Question: What is the measurement shown in the image?
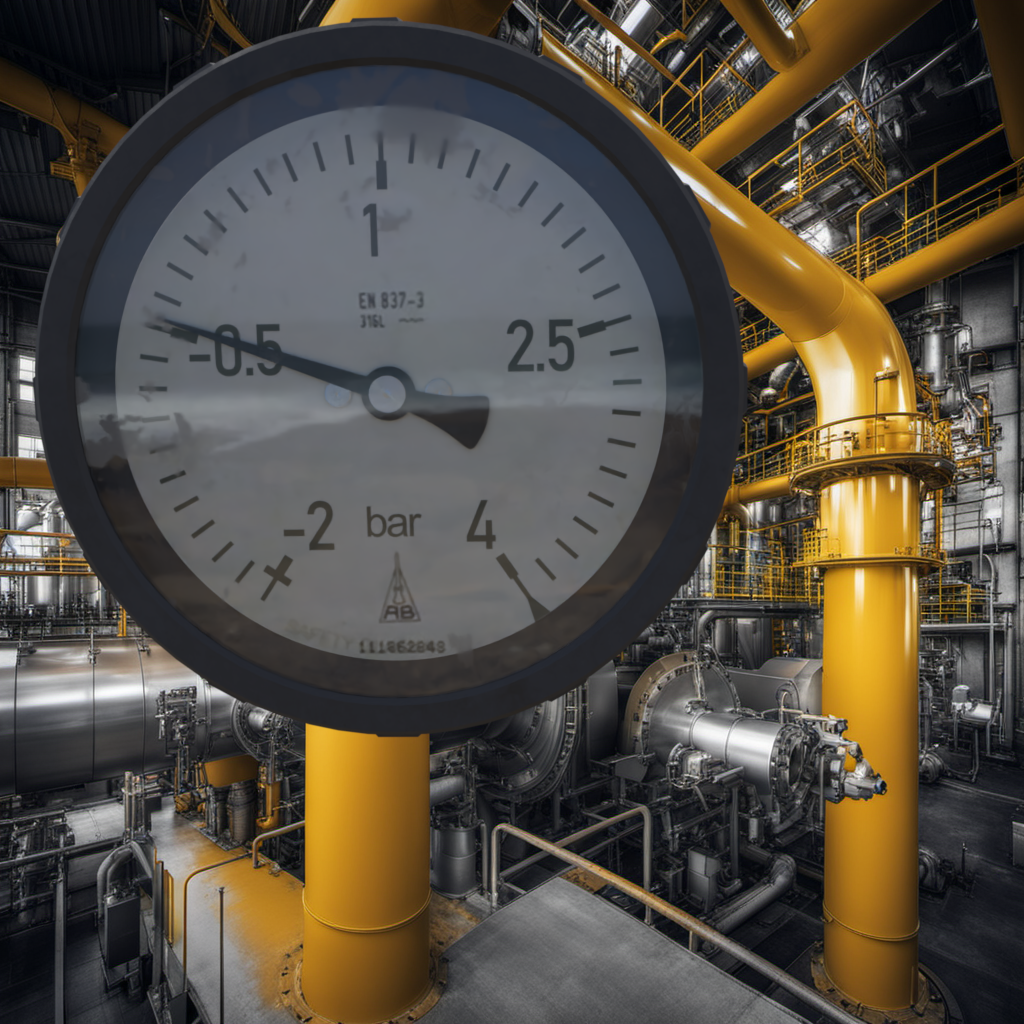
Answer: The result is -0.48
Question: What is the value range of the measurement in the image?
Answer: The range is from -2 to 4
Question: What is the minimum and maximum value range of the measurement in the image?
Answer: The minimum value is -2 and the maximum value is 4